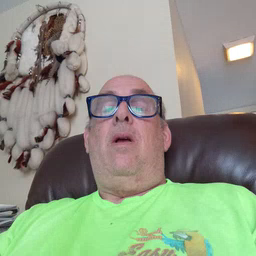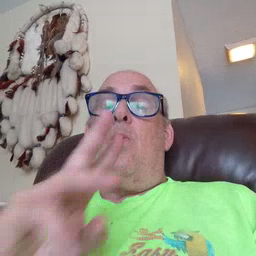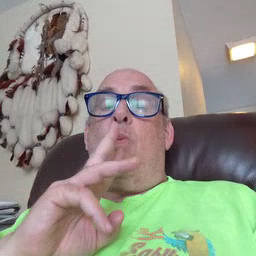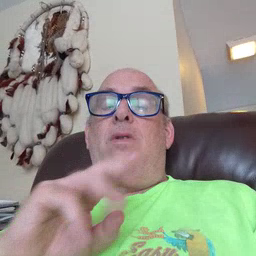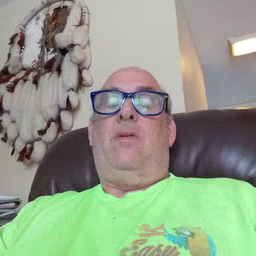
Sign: water